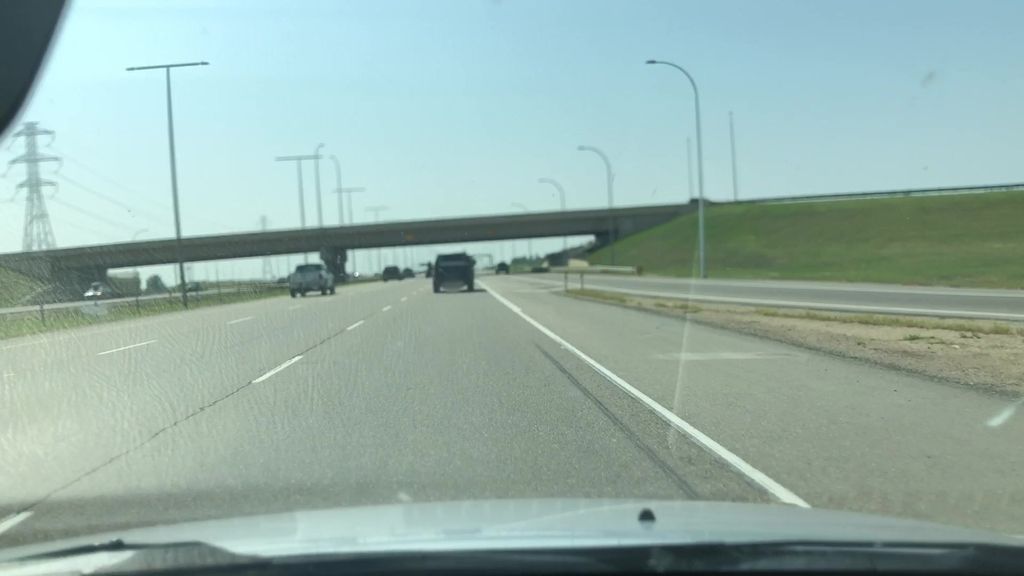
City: edmonton